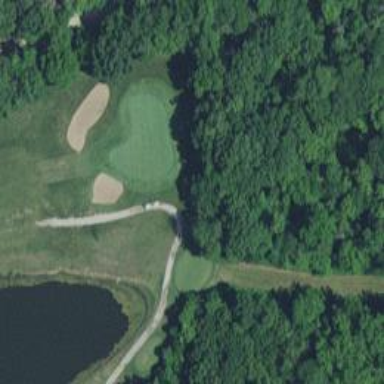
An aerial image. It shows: View of golf hole.